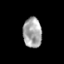
Tissue: skin
Cell type: Epithelial cells
Senescence score: 0.2439
Nuclear area (px): 554
Mean DAPI intensity: 164.208